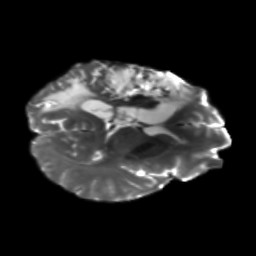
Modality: T2w
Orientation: axial
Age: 46
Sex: male
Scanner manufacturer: siemens
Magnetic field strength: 3 T
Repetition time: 5.47 s
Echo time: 0.0854 s